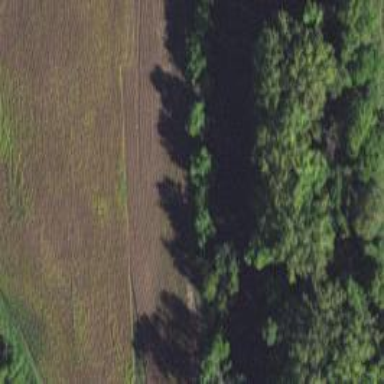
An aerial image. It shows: Row of trees in natural setting.